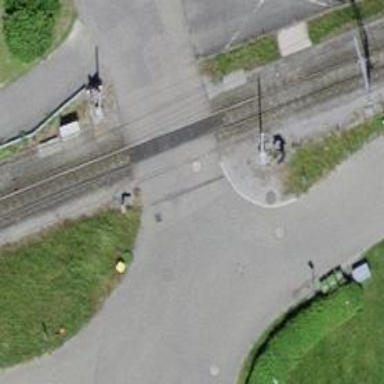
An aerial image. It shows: Full barrier level crossing along the railway.